Question: How do you delete a row from two separate tables? I thought it would be possible to do this using an inner join
'DELETE a.*, b.* FROM Holiday INNER JOIN Accommodation b on a.LocationID = b.LocationID'
Here i try to delete by matching the primary key location in the first table to the location id in the second table. I get an SQL Exception "sqlException near a"
Im doing this in SQLITE, java

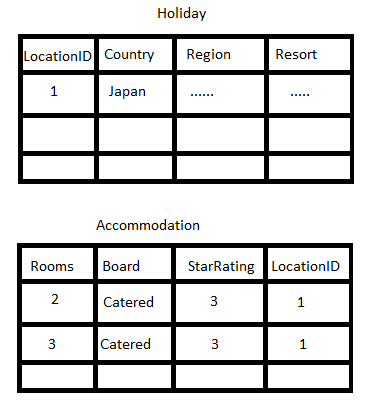
Answer: In SQLite, one 'DELETE' command deletes from only one table.
Your query, as written, doesn't actually restrict the records to be deleted, so if you really want to delete all records, you would use this:
'''
DELETE FROM Holiday;
DELETE FROM Accommodation;
'''
If you want to delete one record in the master table and all corresponding records in the child table, you just filter by that key value:
'''
DELETE FROM Holiday WHERE LocationID = 1;
DELETE FROM Accommodation WHERE LocationID = 1;
'''